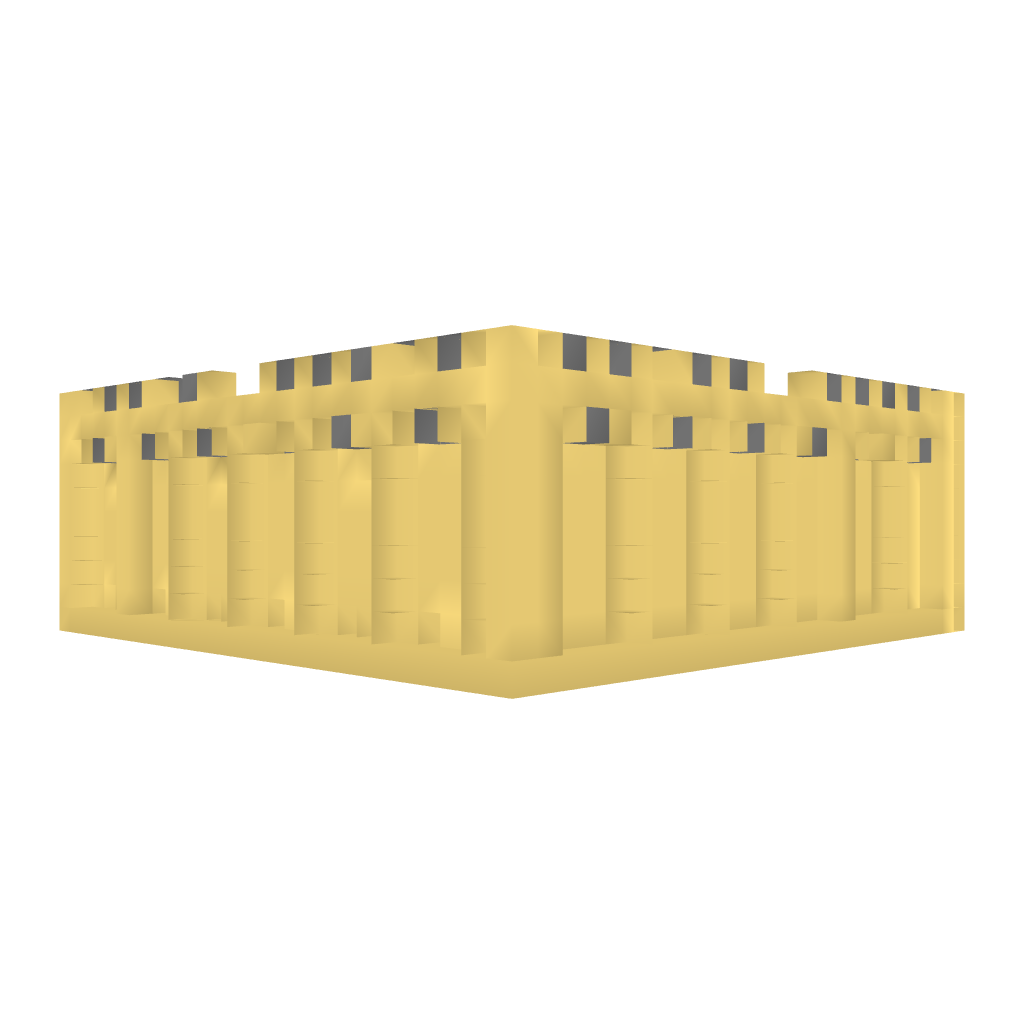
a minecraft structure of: Desert city canton good quality